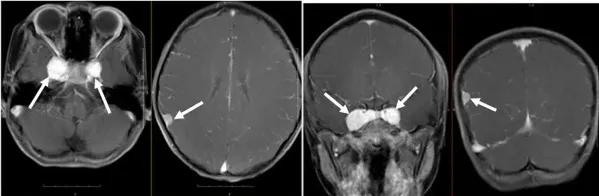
Imaging examination. (C) Plain and enhanced MRI scanning of the skull showed nodular lesions at the parasellar and meninges of the right parietal lobe.
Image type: radiology (mri)